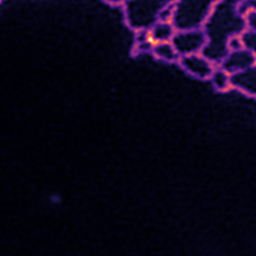
Label: Super-resolution ER image